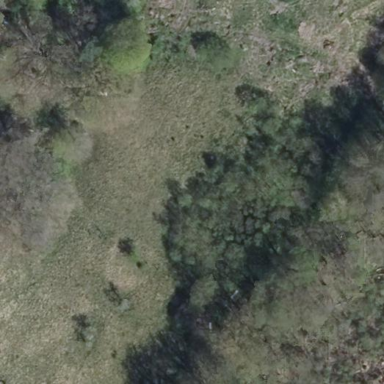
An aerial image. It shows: Beautiful meadow.